Field crop: maize
Growth stage: 2
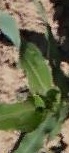
Species: maize